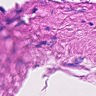
Metastatic tissue present: no